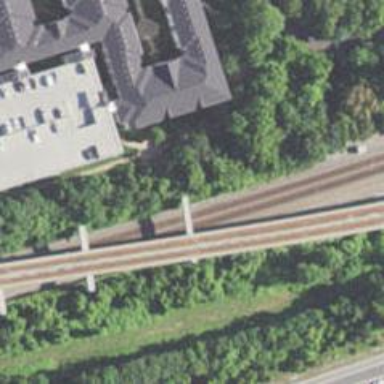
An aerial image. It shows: Bridge for electrified rail.